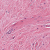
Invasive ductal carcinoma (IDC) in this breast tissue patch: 1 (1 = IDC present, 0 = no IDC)